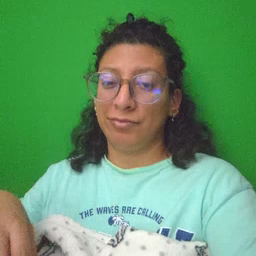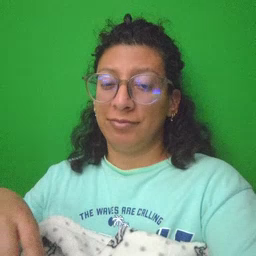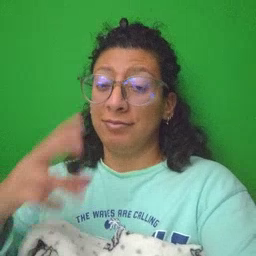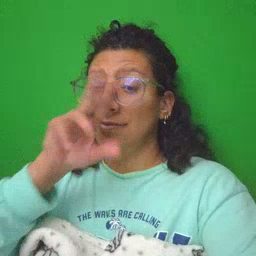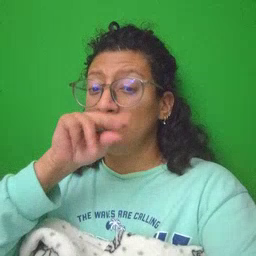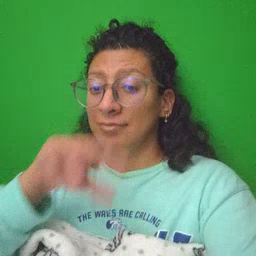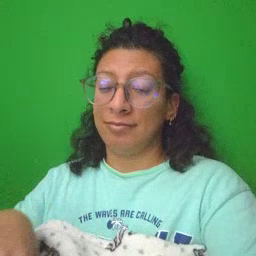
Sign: goose